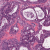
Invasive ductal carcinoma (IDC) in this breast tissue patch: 0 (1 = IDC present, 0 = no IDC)